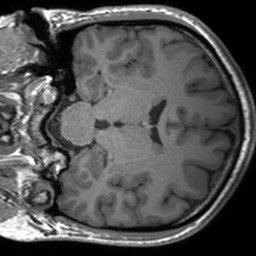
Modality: T1w
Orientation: coronal
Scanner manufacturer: siemens
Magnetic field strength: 3 T
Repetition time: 1.54 s
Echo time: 0.00234 s